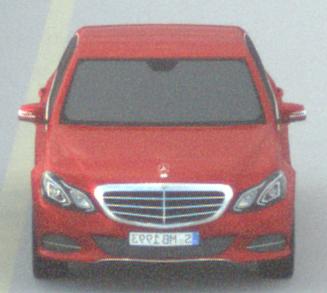
Make: Mercedes-Benz
Model: E 200
Detailed model: E-Class (212) Limousine
Model produced from: 2013/04
Model produced until: 2015/10
Doors: 4
Color: red
Road condition: dry road
Daytime: sunrise or sunset
Contrast: low contrast